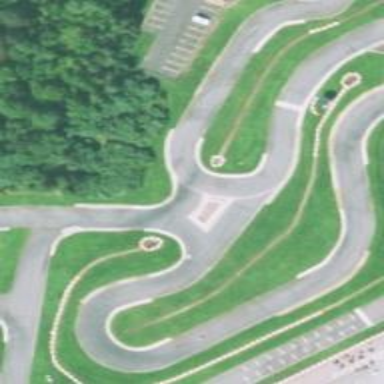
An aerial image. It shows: Asphalt raceway.